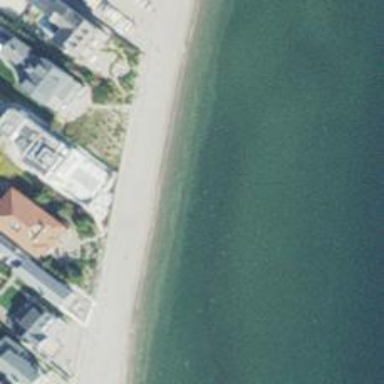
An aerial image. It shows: Scenic beach with natural beauty.